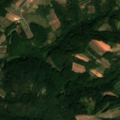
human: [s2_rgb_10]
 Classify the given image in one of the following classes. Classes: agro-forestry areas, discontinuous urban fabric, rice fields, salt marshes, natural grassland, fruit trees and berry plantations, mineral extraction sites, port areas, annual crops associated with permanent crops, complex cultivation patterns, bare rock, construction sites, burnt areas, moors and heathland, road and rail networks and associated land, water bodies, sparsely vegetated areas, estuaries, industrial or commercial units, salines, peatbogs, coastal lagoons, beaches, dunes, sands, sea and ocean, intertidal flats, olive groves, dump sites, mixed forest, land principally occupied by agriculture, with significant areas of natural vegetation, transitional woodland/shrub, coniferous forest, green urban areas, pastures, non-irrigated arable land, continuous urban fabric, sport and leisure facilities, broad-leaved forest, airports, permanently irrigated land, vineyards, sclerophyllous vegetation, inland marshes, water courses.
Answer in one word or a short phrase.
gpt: complex cultivation patterns, land principally occupied by agriculture, with significant areas of natural vegetation, broad-leaved forest